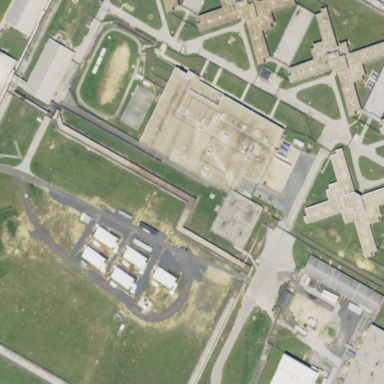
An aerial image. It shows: Prison surrounded by fence.